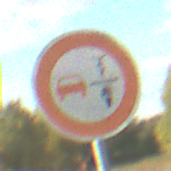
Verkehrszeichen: VerbotUeberholenEinspurigeFahrzeuge
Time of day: MorningAfternoon
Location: Outdoor (RoadRail)
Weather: PartlyCloudy
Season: NotSpecified
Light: Natural